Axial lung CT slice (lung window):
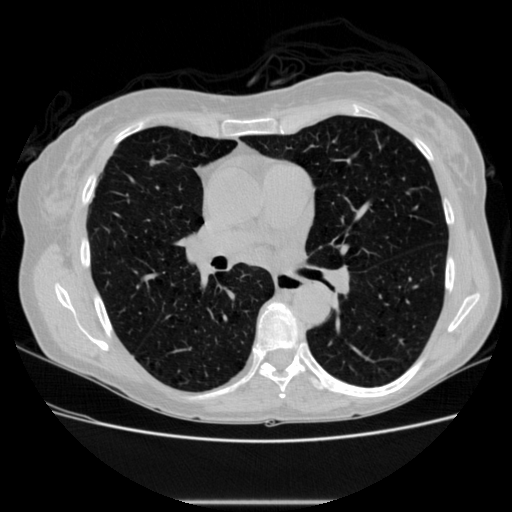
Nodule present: no